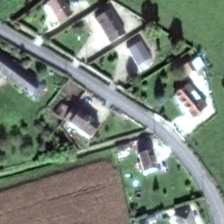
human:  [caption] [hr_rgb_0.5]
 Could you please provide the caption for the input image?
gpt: some buildings are surrounded by green meadows and bareland .

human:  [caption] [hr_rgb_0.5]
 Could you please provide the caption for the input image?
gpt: some buildings are surrounded by green meadows and bareland .

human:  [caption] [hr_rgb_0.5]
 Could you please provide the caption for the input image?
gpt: some buildings are surrounded by green meadows and bareland .

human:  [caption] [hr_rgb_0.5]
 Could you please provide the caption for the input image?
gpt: some buildings are surrounded by green meadows and bareland .

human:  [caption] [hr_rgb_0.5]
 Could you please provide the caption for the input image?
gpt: some buildings are surrounded by green meadows and bareland .